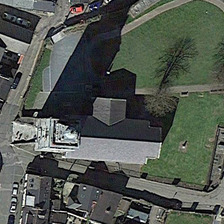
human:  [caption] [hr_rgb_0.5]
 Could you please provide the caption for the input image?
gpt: a church next to a piece of meadow is semi-surrounded by some buildings .

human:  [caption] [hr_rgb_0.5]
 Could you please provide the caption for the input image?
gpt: this is a big church and some plants .

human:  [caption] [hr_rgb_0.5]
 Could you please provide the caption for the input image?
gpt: the house is tall and beautiful .

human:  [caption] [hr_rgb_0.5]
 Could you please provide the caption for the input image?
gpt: a church next to a piece of meadow is semi-surrounded by some buildings .

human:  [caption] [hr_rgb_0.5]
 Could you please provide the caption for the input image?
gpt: this is a big church and some plants .